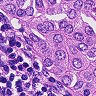
Metastatic tissue present: yes